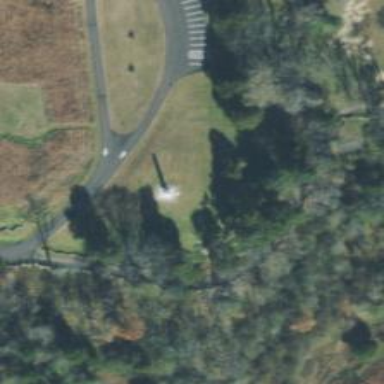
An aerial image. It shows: Historic monument.